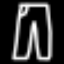
Label: pants